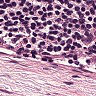
Metastatic tissue present: no